Interaction volume radius: 10 \u00c5
Interaction volume height: 15 \u00c5
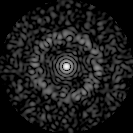
Disorder parameter: 0.8652